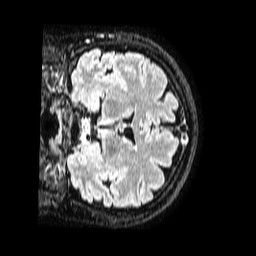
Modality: FLAIR
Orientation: coronal
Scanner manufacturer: philips
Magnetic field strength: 1.5 T
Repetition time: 4.8 s
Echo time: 0.3 s